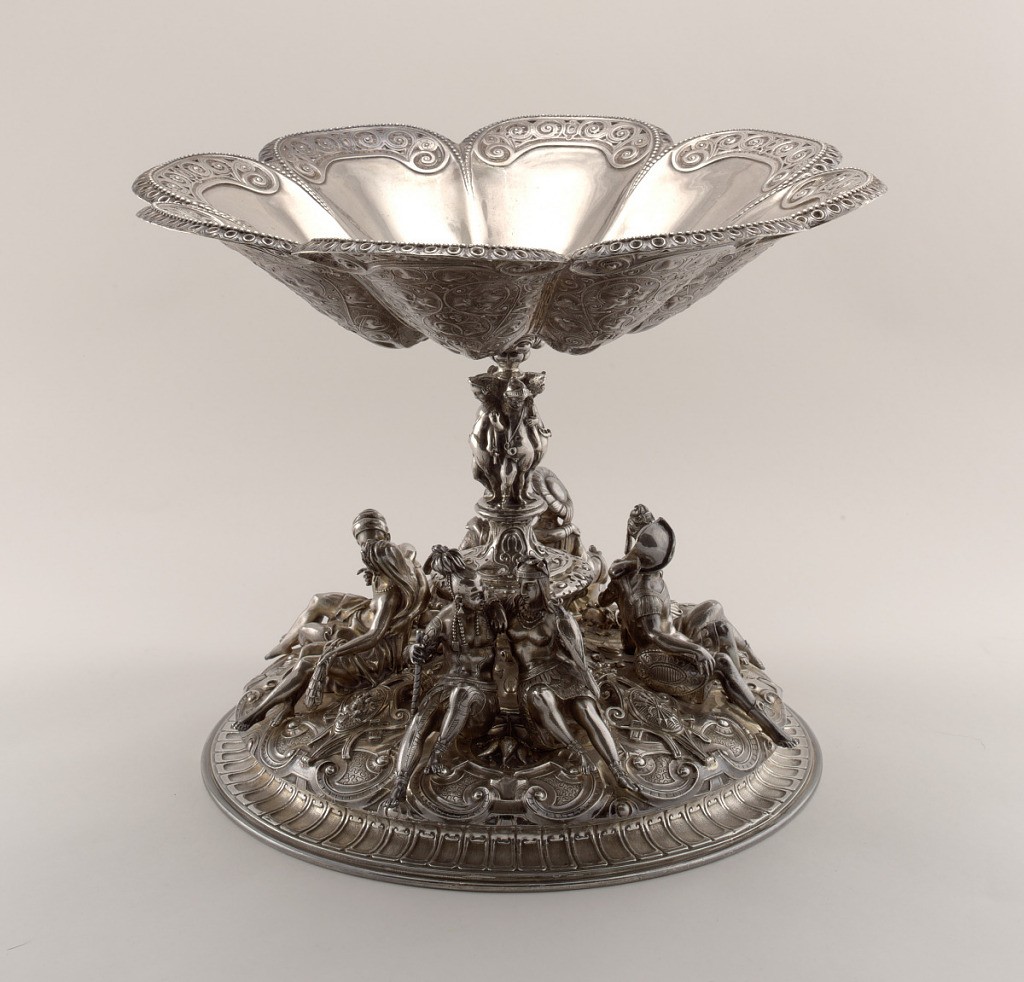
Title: Centerpiece with the Four Continents
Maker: Charles Nicolas Odiot, French, 1789 – 1868
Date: ca. 1840
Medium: silver
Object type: centerpiece
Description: Scrolled base with four pairs of seated figures representing the Four Continents; arms of Solomon Rothschild (1774-1885).